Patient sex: M
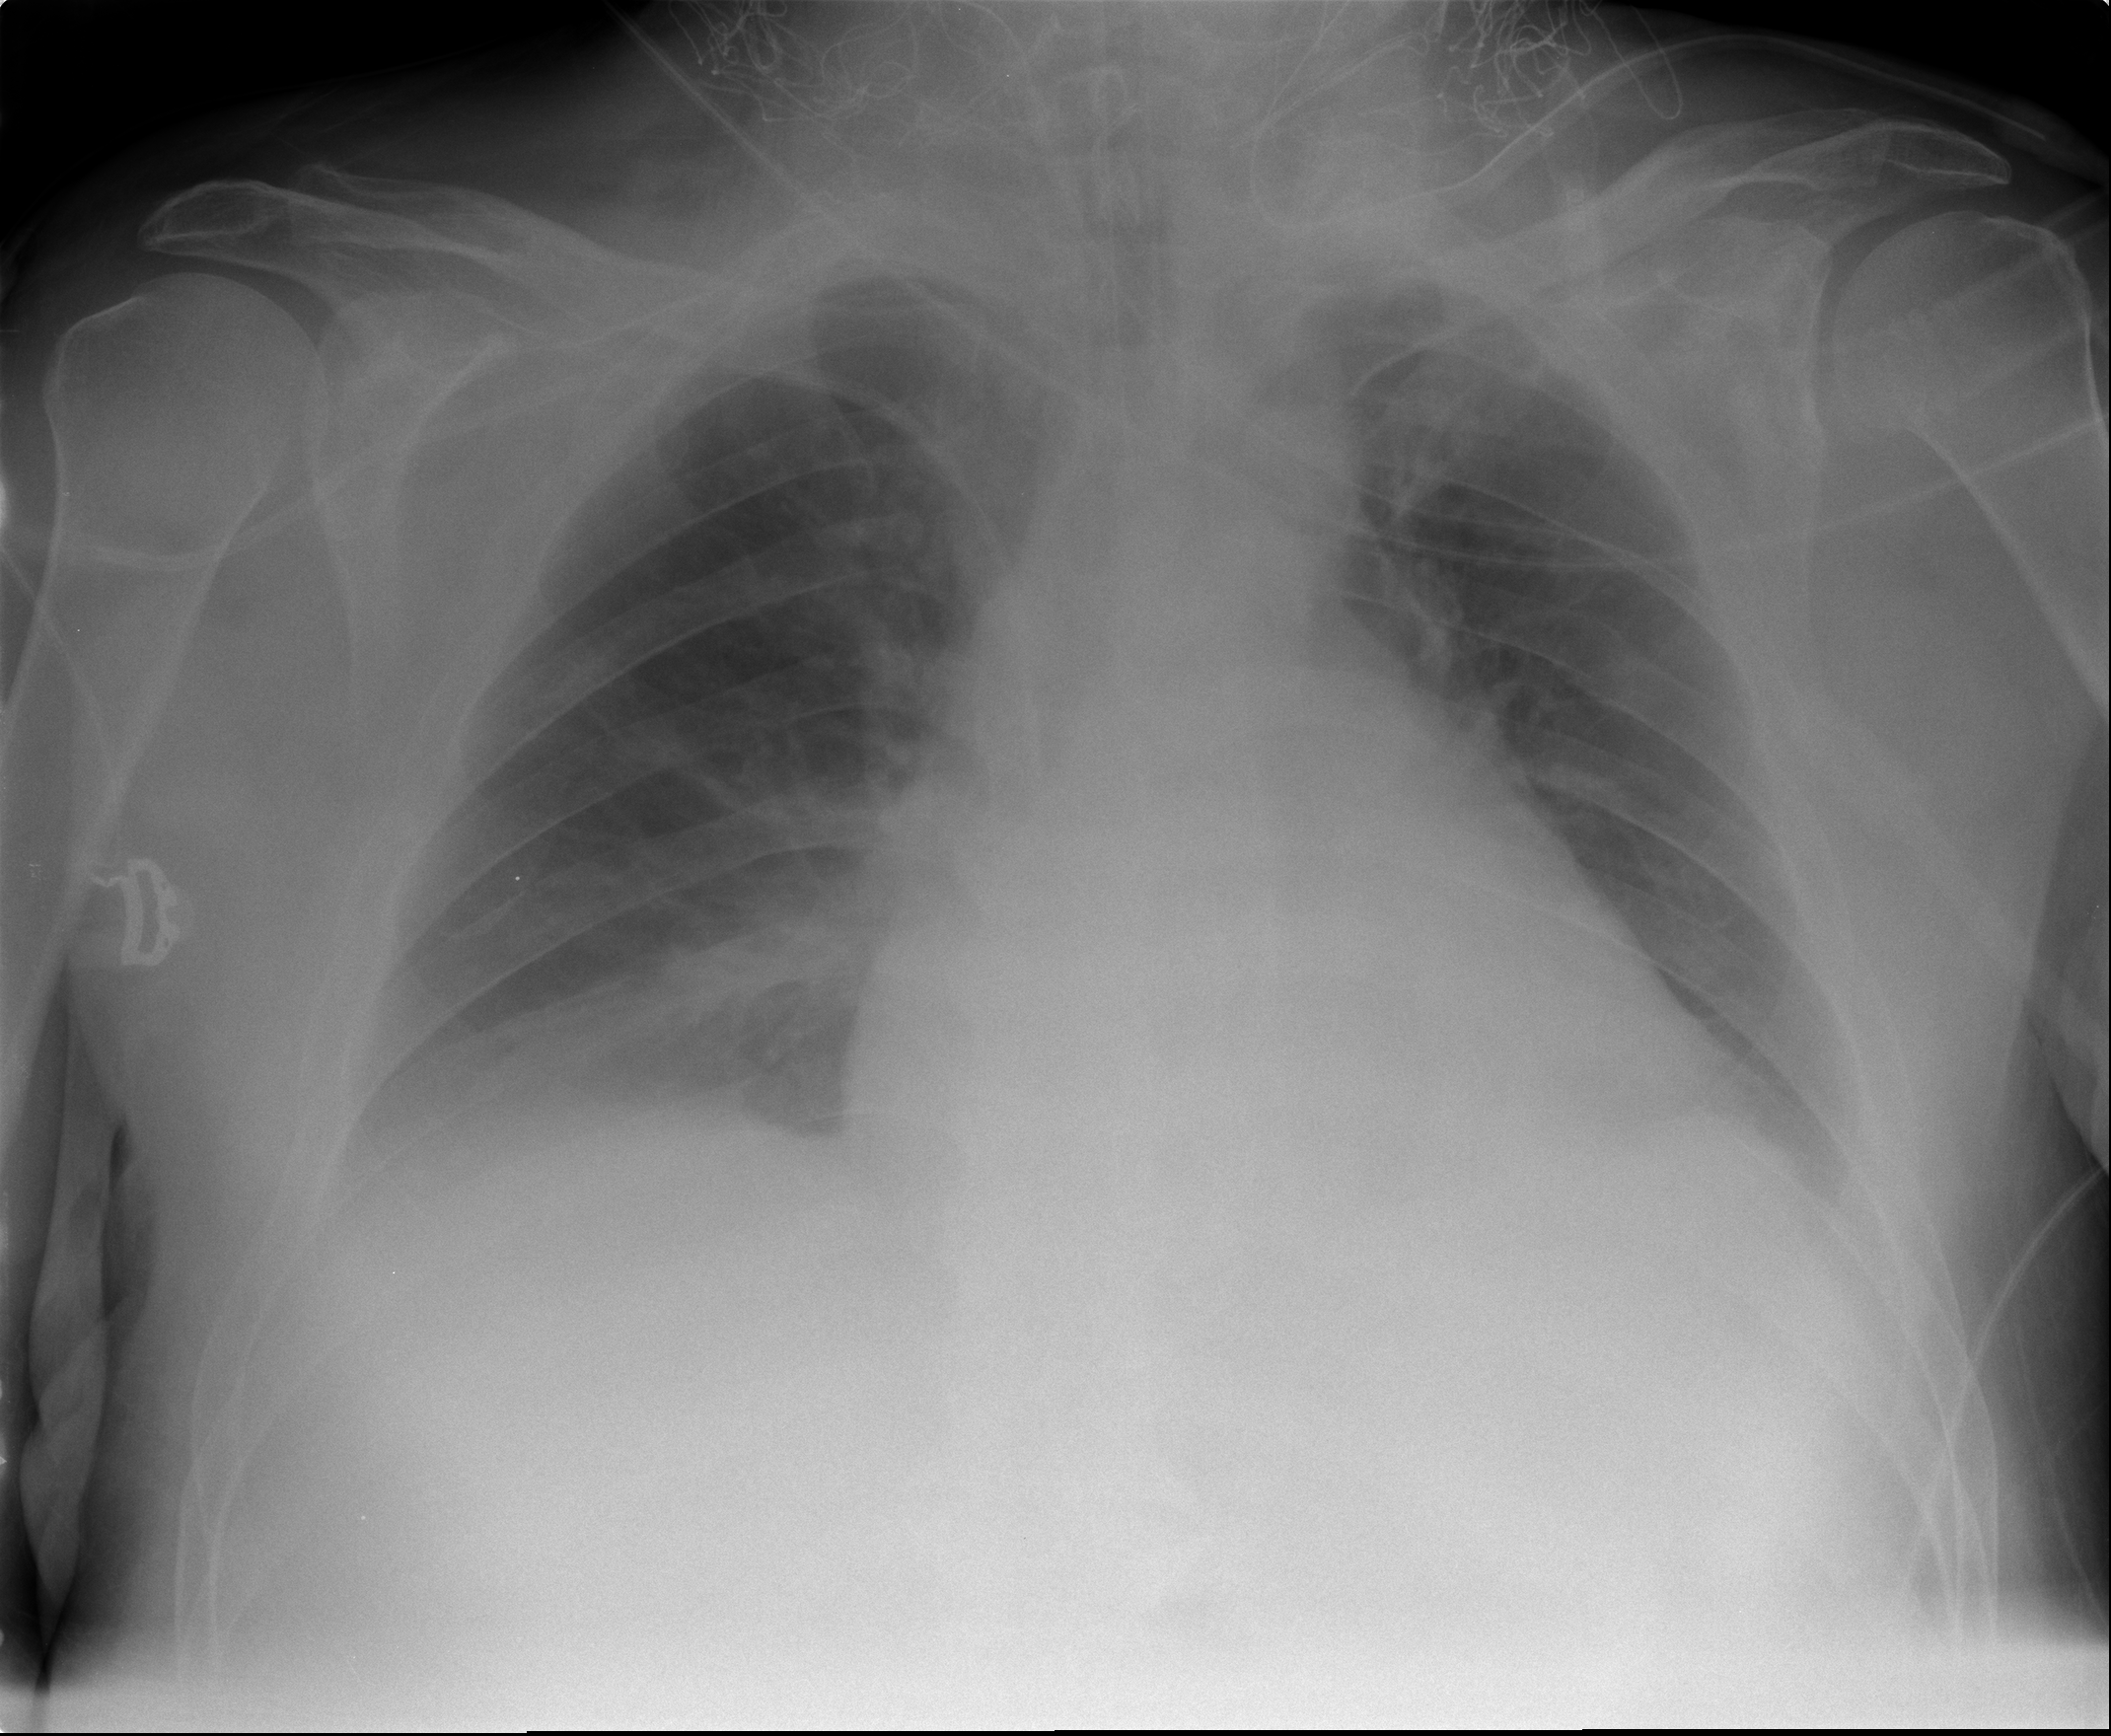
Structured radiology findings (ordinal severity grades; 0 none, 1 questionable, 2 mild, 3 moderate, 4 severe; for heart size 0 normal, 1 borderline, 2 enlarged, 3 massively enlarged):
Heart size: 2
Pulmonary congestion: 0
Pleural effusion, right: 1
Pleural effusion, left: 1
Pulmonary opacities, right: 0
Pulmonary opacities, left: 0
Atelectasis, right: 0
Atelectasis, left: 0